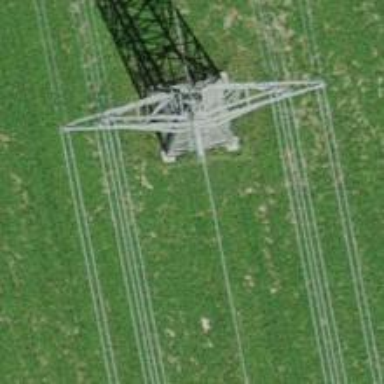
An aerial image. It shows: Power tower.